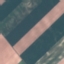
Land use / land cover class: AnnualCrop